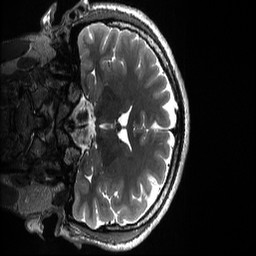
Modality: T2w
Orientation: coronal
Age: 29
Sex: male